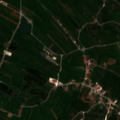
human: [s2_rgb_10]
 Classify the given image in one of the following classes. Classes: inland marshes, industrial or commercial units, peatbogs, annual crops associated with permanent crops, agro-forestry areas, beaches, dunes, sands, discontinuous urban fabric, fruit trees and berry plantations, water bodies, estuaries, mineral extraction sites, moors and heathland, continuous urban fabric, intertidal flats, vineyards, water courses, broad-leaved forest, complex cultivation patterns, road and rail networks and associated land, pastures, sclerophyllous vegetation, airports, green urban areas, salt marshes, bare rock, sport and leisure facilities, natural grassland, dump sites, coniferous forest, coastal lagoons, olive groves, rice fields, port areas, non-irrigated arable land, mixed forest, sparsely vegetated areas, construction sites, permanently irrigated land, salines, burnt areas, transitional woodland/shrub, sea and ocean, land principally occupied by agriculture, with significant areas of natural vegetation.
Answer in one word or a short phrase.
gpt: non-irrigated arable land, olive groves, annual crops associated with permanent crops, land principally occupied by agriculture, with significant areas of natural vegetation, broad-leaved forest, sclerophyllous vegetation